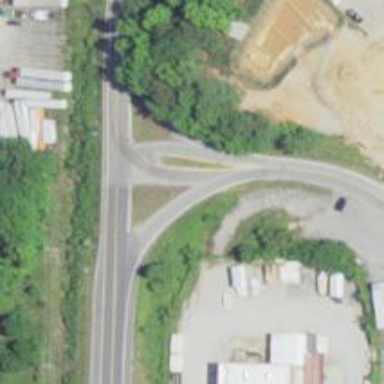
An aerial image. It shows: Secondary link road.